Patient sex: M
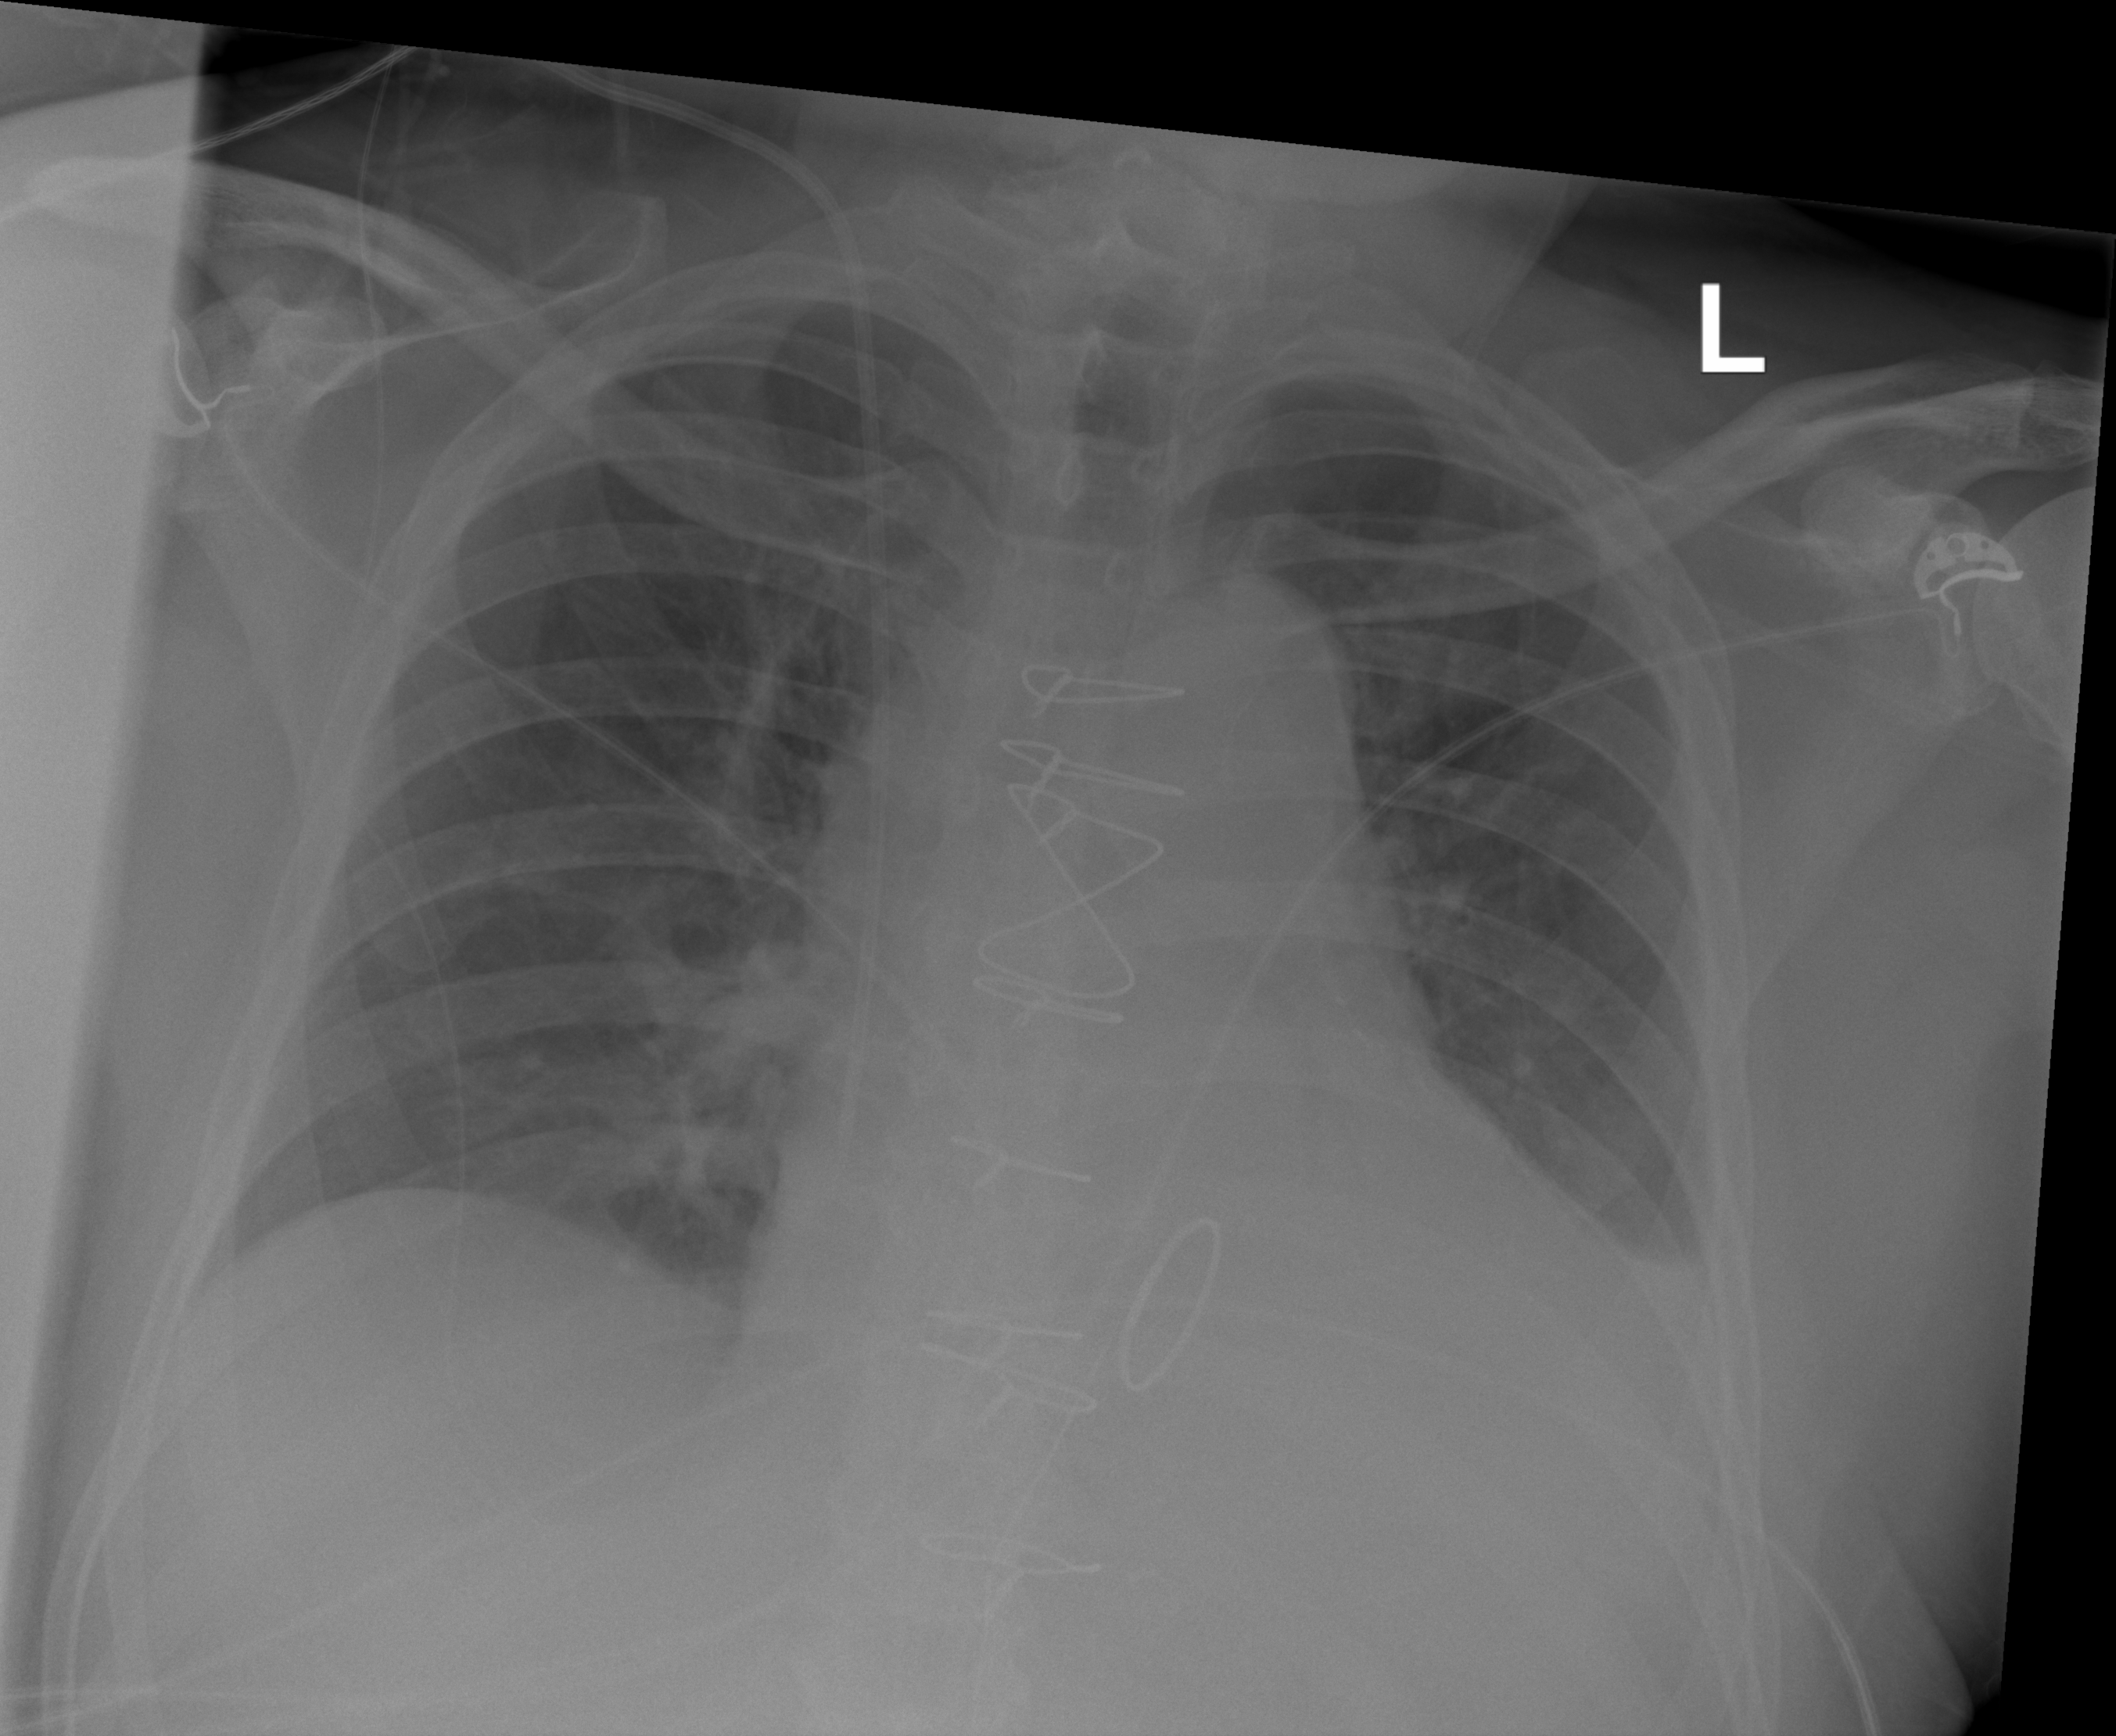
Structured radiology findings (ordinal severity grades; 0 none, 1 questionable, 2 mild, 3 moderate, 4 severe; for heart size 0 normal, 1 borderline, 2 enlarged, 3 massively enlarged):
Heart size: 1
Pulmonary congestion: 2
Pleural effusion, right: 0
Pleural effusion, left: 3
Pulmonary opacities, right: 2
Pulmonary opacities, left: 0
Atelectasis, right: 2
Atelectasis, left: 2